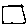
Label: square